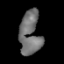
Tissue: prostate
Cell type: Epithelial cells
Senescence score: 0.304
Nuclear area (px): 878
Mean DAPI intensity: 112.977